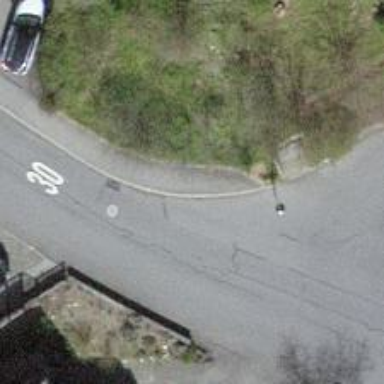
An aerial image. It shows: Kerb barrier.